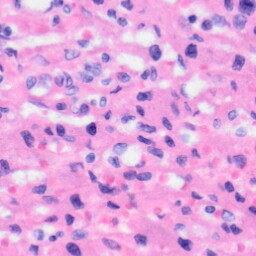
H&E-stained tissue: Liver